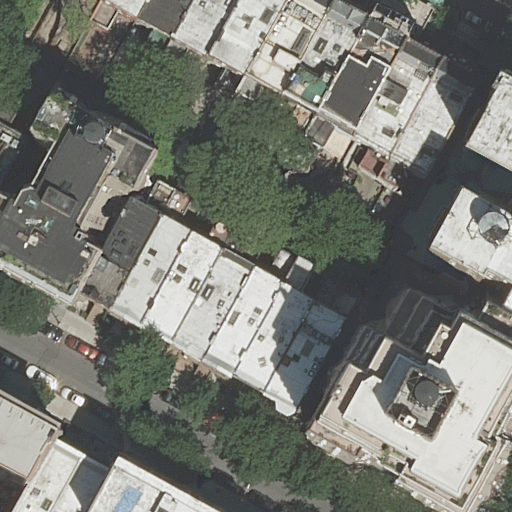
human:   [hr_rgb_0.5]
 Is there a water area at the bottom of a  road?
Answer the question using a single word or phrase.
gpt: no

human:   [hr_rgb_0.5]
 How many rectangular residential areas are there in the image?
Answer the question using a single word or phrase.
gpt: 0

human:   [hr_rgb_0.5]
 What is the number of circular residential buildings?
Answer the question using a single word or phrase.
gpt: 0

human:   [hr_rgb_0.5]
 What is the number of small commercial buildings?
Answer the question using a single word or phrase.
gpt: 0

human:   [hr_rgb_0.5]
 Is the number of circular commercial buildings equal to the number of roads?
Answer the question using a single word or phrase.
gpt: no

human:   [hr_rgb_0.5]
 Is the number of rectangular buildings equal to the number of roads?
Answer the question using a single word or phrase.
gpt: no

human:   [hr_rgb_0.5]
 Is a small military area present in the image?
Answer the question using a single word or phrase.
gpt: no

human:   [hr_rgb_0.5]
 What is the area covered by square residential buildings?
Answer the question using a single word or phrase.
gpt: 0m2

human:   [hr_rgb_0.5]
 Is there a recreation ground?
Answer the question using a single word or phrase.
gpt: no

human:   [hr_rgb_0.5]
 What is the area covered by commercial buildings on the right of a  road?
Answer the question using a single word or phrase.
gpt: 0m2

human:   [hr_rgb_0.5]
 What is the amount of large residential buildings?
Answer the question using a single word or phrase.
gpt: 1

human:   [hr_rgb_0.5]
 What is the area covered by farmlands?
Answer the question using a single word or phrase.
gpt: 0m2

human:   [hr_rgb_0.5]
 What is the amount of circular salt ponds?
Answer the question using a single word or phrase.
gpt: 0

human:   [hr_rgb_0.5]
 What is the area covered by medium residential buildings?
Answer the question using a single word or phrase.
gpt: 3533m2

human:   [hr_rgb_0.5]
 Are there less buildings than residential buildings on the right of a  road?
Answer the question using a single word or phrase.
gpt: no

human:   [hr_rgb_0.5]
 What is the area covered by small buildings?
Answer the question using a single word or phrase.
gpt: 138m2

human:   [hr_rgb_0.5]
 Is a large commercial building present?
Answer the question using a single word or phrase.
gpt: no

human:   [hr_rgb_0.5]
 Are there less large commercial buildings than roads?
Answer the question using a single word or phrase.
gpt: yes

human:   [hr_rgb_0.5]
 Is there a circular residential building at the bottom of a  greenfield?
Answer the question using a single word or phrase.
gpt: no

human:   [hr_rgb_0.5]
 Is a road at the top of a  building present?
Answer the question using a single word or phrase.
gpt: yes

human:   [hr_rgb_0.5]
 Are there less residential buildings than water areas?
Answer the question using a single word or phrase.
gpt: no

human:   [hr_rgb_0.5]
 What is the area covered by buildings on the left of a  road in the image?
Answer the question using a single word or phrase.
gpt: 3571m2

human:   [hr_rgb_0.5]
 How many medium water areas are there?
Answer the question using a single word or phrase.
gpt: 0

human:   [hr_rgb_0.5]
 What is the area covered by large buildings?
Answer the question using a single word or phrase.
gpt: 917m2

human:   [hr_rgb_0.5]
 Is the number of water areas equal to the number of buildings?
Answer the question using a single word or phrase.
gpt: no

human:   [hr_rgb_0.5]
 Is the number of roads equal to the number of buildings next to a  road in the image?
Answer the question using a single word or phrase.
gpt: no

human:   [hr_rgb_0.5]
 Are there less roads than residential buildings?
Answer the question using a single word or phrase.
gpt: yes

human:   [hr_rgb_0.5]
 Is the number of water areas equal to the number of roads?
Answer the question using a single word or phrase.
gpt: no

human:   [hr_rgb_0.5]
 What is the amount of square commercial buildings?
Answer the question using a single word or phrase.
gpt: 0

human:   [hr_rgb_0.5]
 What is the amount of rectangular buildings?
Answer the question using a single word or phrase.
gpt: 17

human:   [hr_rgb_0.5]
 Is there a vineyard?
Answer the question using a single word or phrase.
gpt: no

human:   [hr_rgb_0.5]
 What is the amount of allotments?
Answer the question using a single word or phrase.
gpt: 0

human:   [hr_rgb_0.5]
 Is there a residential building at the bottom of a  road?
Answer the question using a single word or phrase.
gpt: yes

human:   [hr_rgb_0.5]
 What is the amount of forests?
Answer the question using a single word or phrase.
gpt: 0

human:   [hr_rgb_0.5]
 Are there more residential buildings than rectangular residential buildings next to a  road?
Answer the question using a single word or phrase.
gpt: yes

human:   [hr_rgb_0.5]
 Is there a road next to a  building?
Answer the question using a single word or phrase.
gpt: yes